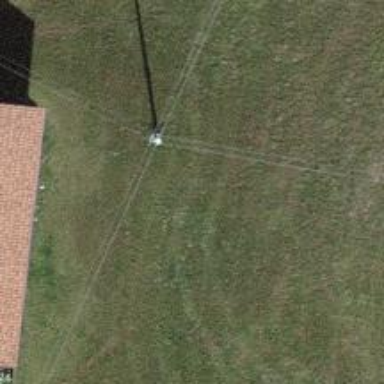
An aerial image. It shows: Minor power line.